Question: Could you explain, please, why it doesn't work well?
'''
print([sum(a)**2 for a in range(100)] - [sum(a*a) for a in range(100)])
'''
I am trying to solve  in one line
'''
Traceback (most recent call last):
File "C:/Users/1/PycharmProjects/Python_DevOps/hw/hw9.py", line 15
print([sum(a)**2 for a in range(1,100)] - [sum(a*a) for a in range(1,100)])
File "C:/Users/1/PycharmProjects/Python_DevOps/hw/hw9.py", line 15, in <listcomp>
print([sum(a)**2 for a in range(1,100)] - [sum(a*a) for a in range(1,100)])
TypeError: 'int' object is not iterable
'''
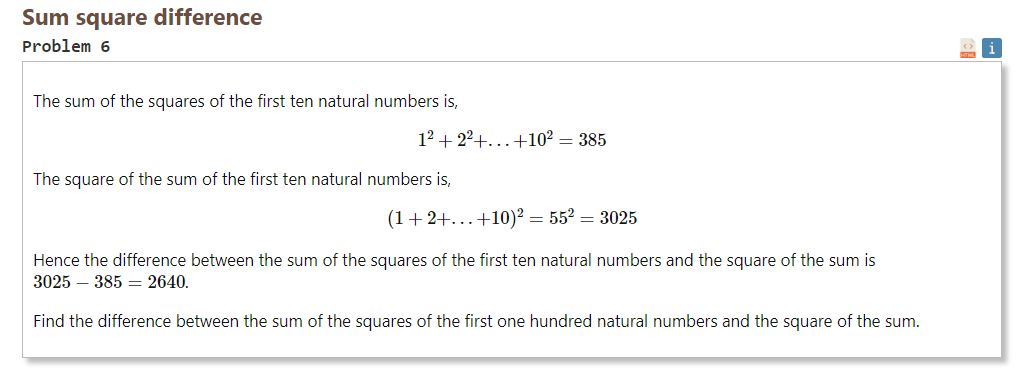
Answer: As you write 'sum(a)' and 'sum(a*a)' none of them sums multiple values, you need to sum all the values you build in the list comprehension
'''
sum([a ** 2 for a in range(100)])
'''
Then 'a**2 == a*a' so your actual would give 0, the first argument is the square of the sum, you can directly pass the 'range' to the 'sum' as it expects an iterable
'''
i = 11
print(sum(range(1, i)) ** 2 - sum(a ** 2 for a in range(1, i))) # 2640
'''